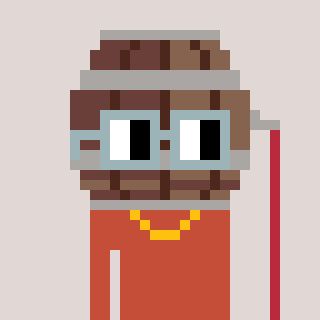
a pixel art character with square dark gray glasses, a wine barrel-shaped head and a rust-colored body on a warm background